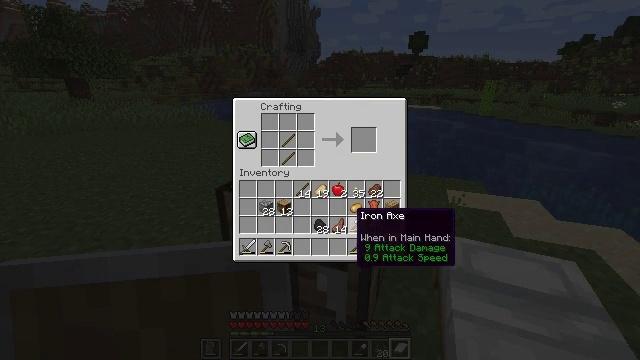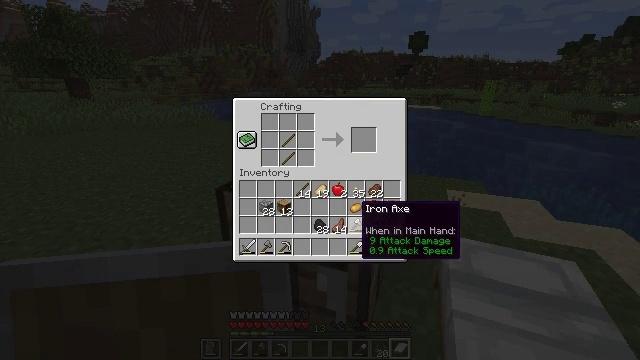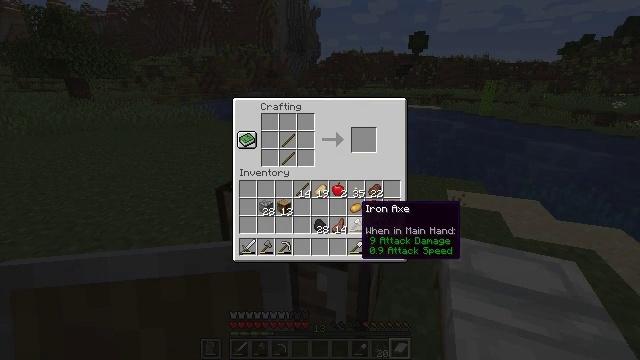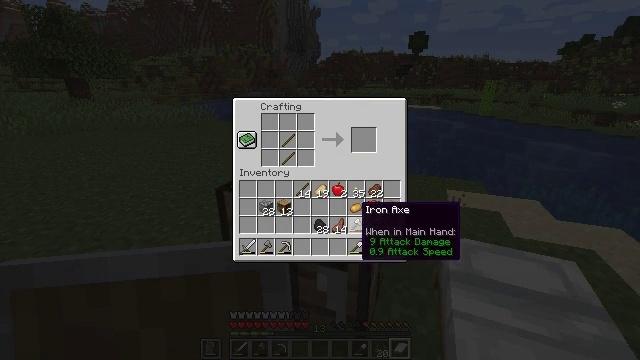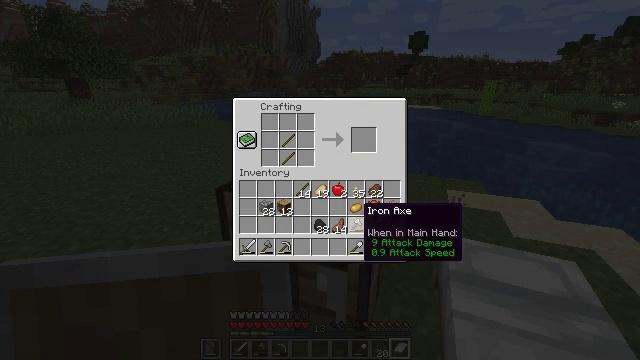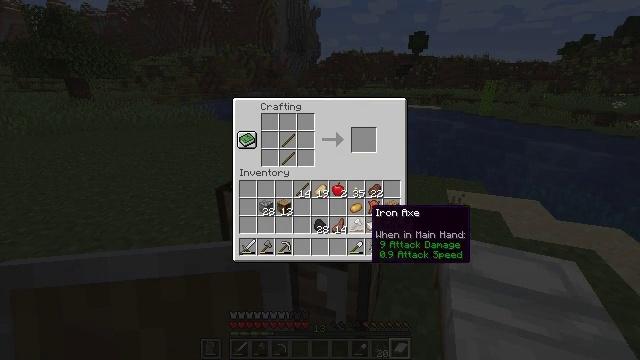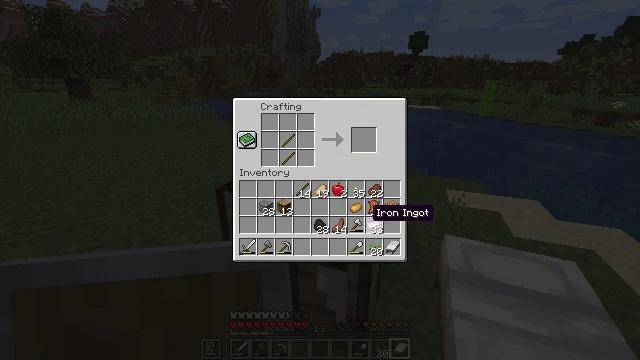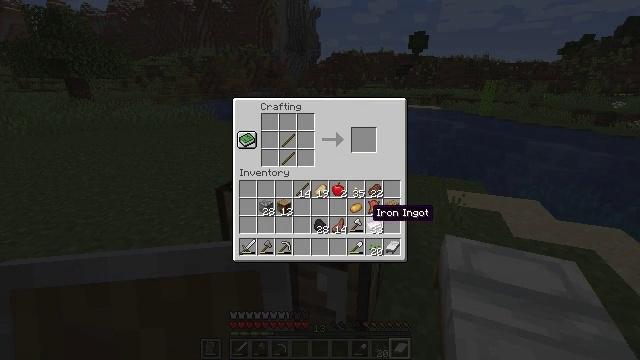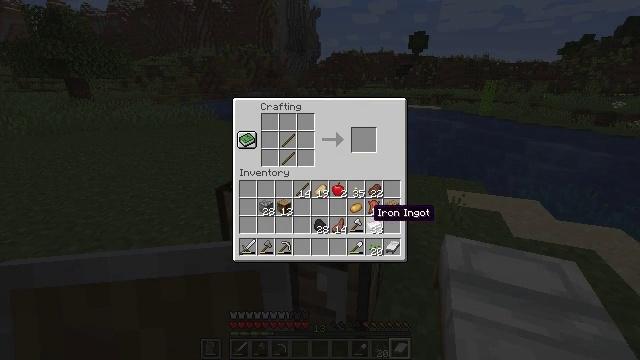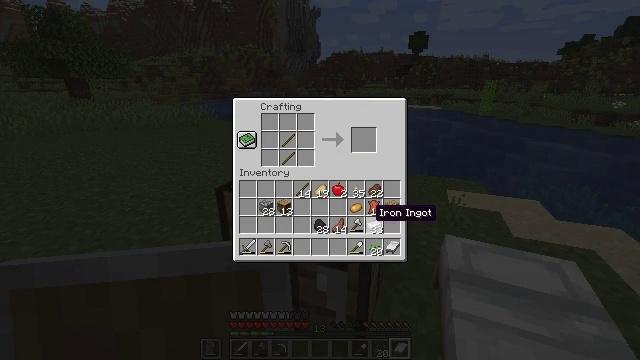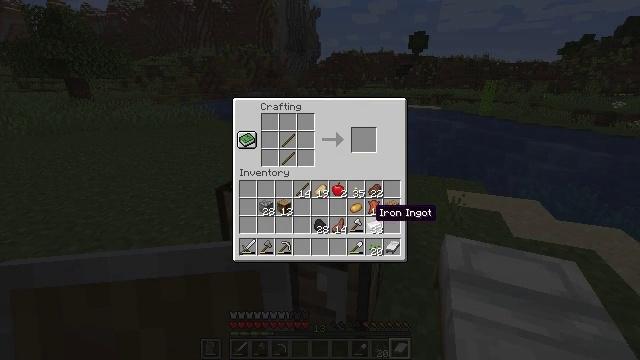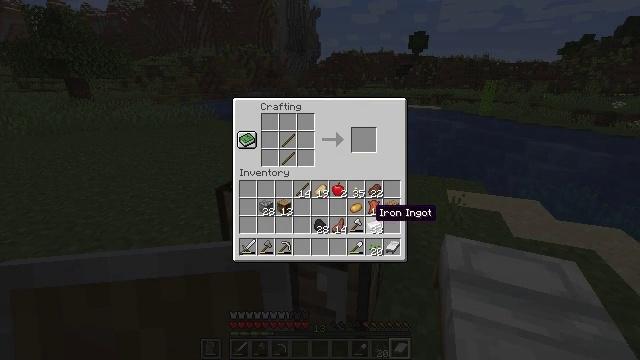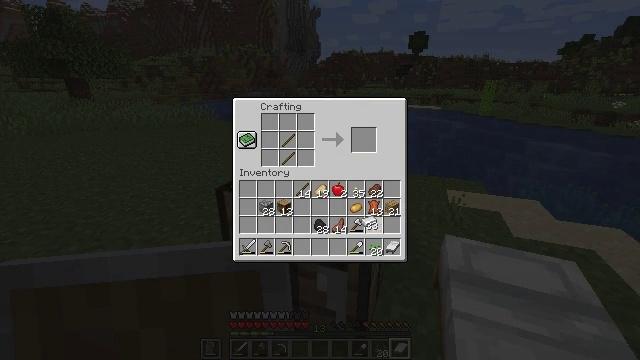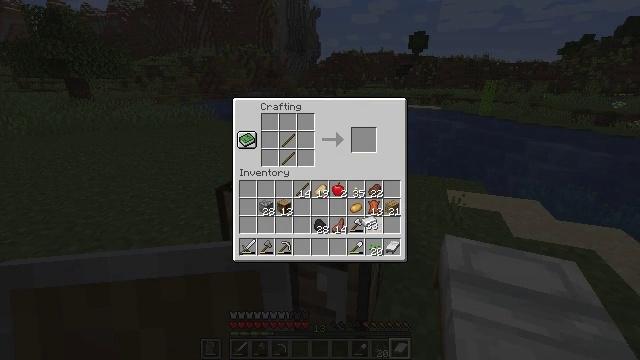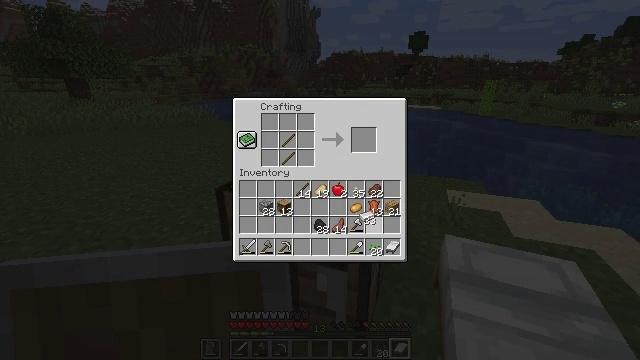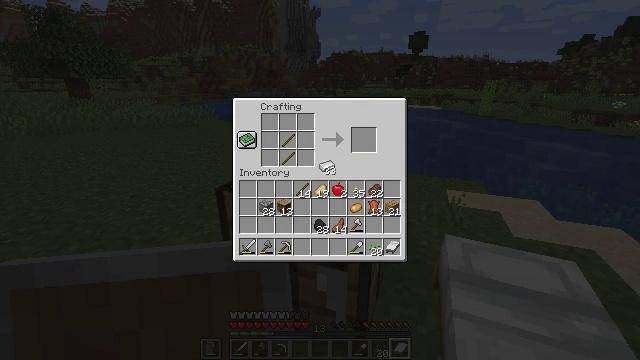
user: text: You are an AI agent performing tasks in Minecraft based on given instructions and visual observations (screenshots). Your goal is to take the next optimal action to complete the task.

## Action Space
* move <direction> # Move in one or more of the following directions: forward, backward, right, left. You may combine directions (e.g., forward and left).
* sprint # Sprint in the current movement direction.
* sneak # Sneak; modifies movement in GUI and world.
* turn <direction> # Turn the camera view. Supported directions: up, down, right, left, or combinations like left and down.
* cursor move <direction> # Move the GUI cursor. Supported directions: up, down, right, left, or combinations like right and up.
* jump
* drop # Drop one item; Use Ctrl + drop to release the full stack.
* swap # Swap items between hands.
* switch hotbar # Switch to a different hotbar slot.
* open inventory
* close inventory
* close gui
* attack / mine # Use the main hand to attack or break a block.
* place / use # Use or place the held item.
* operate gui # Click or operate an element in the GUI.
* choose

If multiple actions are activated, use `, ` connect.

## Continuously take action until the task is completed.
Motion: motion action
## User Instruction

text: Combine sticks and iron ingots to create an iron hoe.
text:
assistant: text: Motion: no_op
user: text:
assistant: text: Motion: no_op
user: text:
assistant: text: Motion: no_op
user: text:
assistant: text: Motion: no_op
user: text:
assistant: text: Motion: cursor move right
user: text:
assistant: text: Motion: no_op
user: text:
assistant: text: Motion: no_op
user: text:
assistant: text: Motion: no_op
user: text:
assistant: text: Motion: no_op
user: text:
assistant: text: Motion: no_op
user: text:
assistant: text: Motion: no_op
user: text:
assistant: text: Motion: operate gui
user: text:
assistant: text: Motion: operate gui
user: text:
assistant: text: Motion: no_op
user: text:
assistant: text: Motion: cursor move left and up
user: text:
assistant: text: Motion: cursor move left and up
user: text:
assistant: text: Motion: no_op
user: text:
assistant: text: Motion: no_op
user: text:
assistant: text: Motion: no_op
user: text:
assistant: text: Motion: no_op
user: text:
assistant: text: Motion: no_op
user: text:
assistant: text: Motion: no_op
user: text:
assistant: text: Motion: choose
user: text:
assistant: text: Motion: choose
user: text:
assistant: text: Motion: choose
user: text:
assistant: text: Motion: choose
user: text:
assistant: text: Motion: choose
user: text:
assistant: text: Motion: choose
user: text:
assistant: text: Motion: choose
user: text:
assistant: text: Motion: no_op